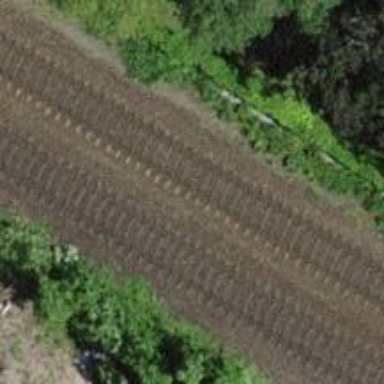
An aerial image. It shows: Single rail track for railway.